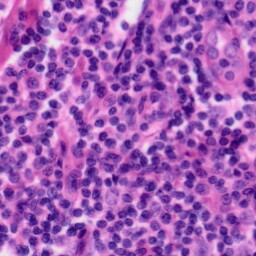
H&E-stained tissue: Tonsil